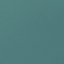
Land use / land cover: SeaLake